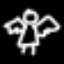
Label: angel